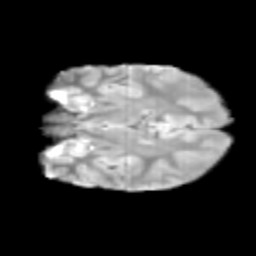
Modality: T2w
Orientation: coronal
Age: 10
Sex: female
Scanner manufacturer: siemens
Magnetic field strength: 3 T
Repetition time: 3.8 s
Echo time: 0.07 s